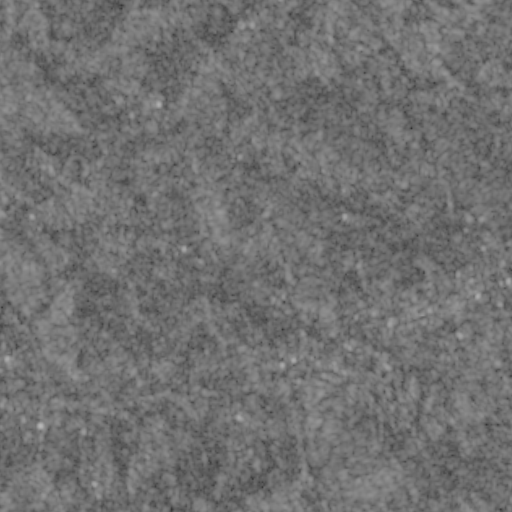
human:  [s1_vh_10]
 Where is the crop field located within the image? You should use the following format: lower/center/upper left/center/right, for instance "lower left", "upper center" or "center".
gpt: The crop field is located in the lower right of the image.
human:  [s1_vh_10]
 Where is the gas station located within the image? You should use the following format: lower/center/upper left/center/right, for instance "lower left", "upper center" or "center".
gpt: The gas station is located in the lower right of the image.
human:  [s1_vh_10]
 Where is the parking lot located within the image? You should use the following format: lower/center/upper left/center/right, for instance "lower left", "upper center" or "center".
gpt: The parking lot is located in the center right of the image.
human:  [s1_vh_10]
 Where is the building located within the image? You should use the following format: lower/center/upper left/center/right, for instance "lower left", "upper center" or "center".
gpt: There is no building in the image.

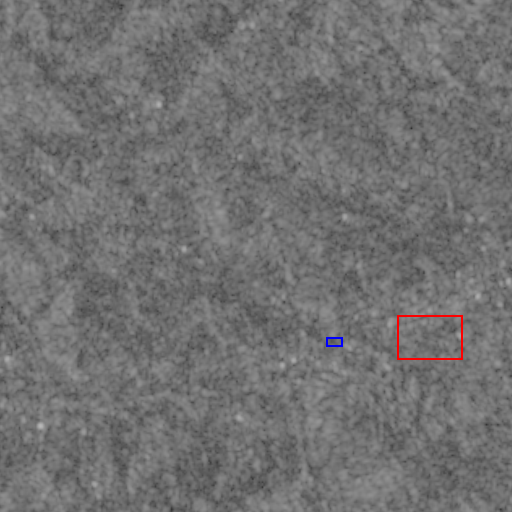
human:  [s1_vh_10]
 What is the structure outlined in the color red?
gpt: The structure outlined in red is a crop field.
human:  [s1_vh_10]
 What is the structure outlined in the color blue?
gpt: The structure outlined in blue is a park.
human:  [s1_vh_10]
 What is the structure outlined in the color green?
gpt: There is no green outline.